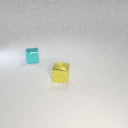
small cyan metal cube behind small yellow metal cube